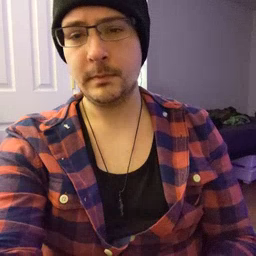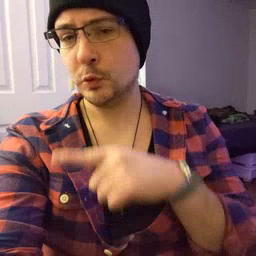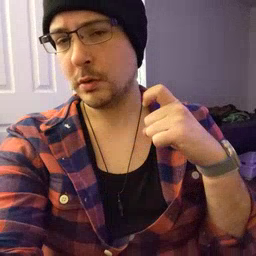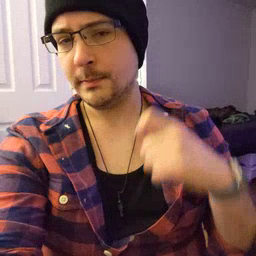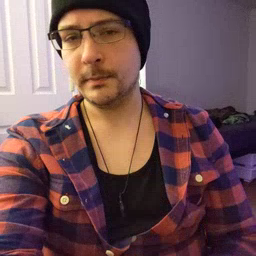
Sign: dry